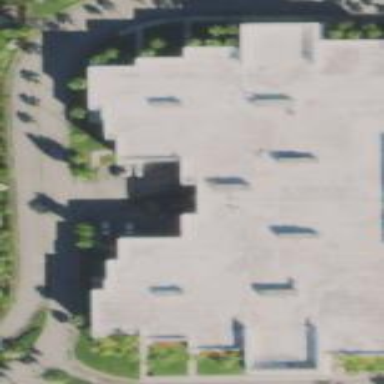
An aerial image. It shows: Commercial building hosting cinema.